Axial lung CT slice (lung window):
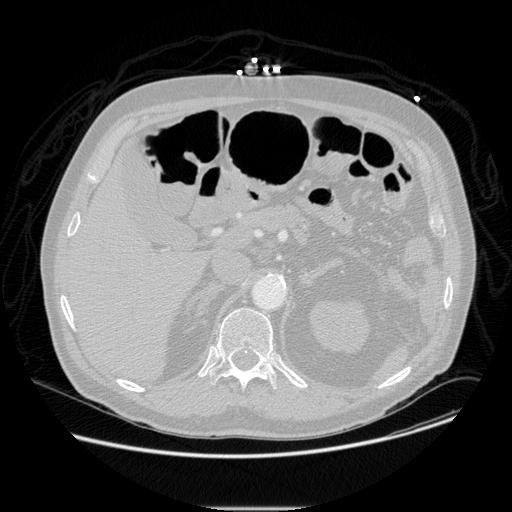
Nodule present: no